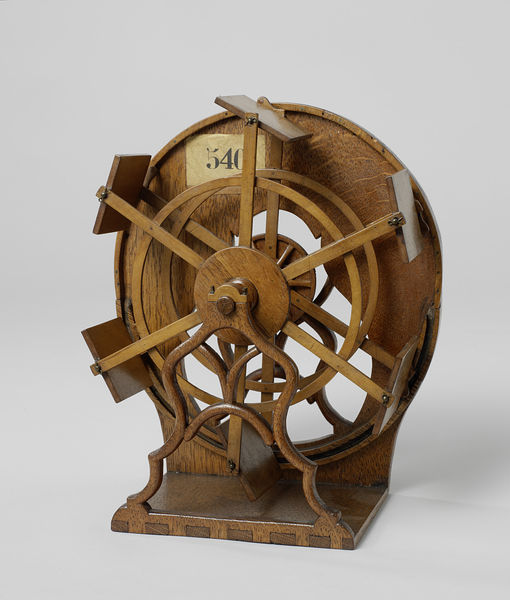
Titel: Model van een scheprad
Künstler: Fawcett & Co.
Standort: Amsterdam
Institution: Rijksmuseum
Schlagwörter: old, brown, wooden, wood, tree, stand, photo, wind, small, design, circle, lines, motion, miniature, round, photography, wheel, tool, spin, spokes, stained, vintage, carousel, pedals, tag, ferris wheel, sticker, spinner, pulley, 540, rotate